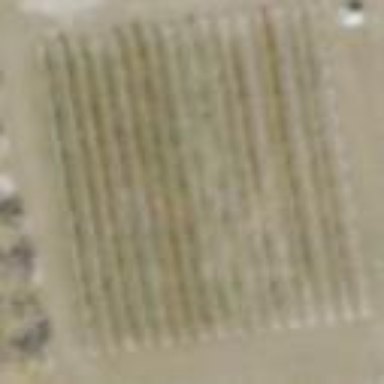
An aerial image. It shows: Plant nursery cultivating trees.